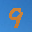
Label: 9